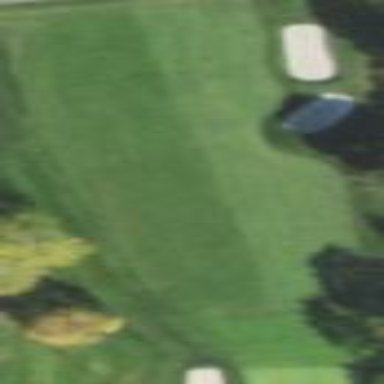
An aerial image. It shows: Golf fairway surrounded by grass.